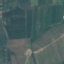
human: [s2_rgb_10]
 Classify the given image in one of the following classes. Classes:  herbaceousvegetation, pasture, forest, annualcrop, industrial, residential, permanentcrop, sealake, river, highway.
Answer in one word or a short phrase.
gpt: PermanentCrop